Interaction volume radius: 5 \u00c5
Interaction volume height: 30 \u00c5
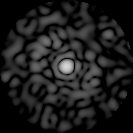
Disorder parameter: 0.8115